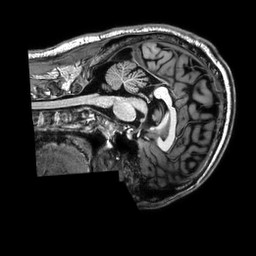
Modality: T1w
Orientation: sagittal
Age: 27
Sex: male
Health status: healthy
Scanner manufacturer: philips
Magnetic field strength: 3 T
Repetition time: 0.009 s
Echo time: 0.003996 s